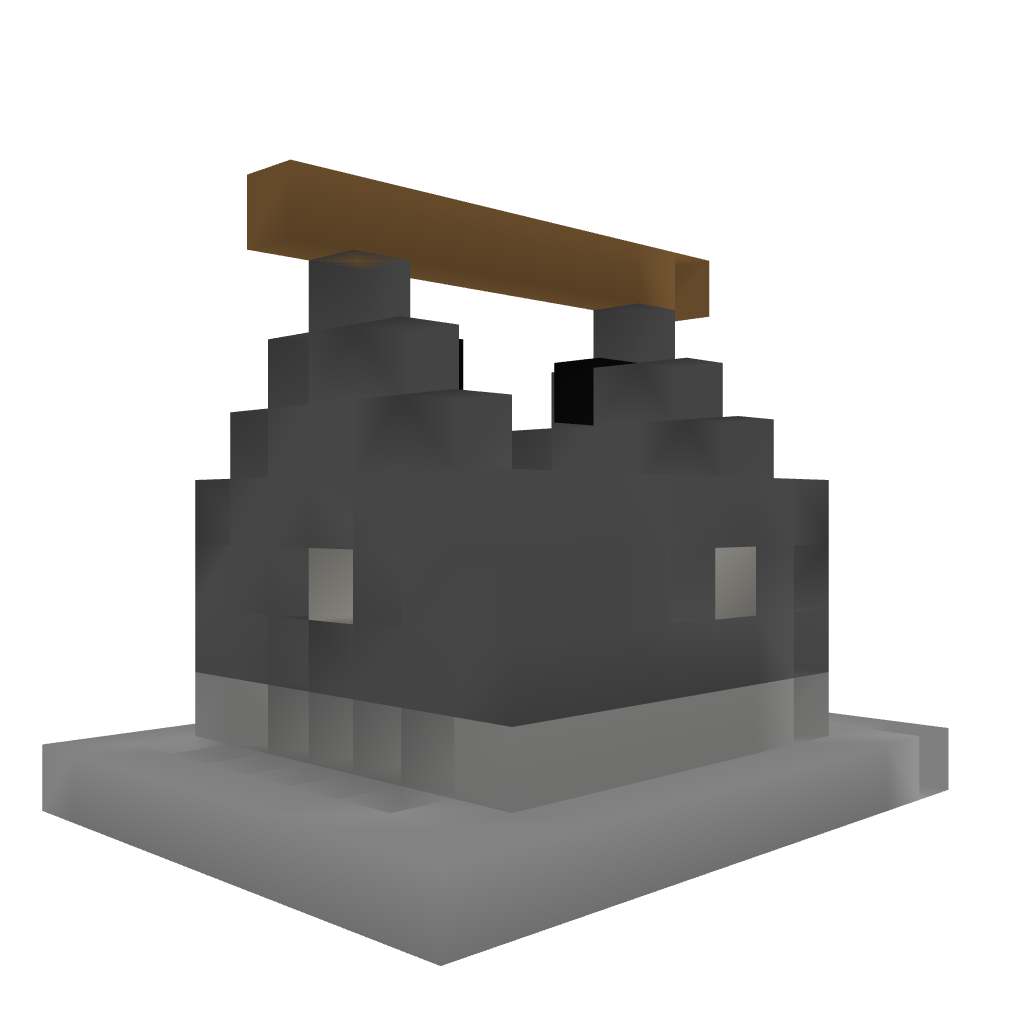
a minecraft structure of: Ultima Online Housing - Small Wooden House